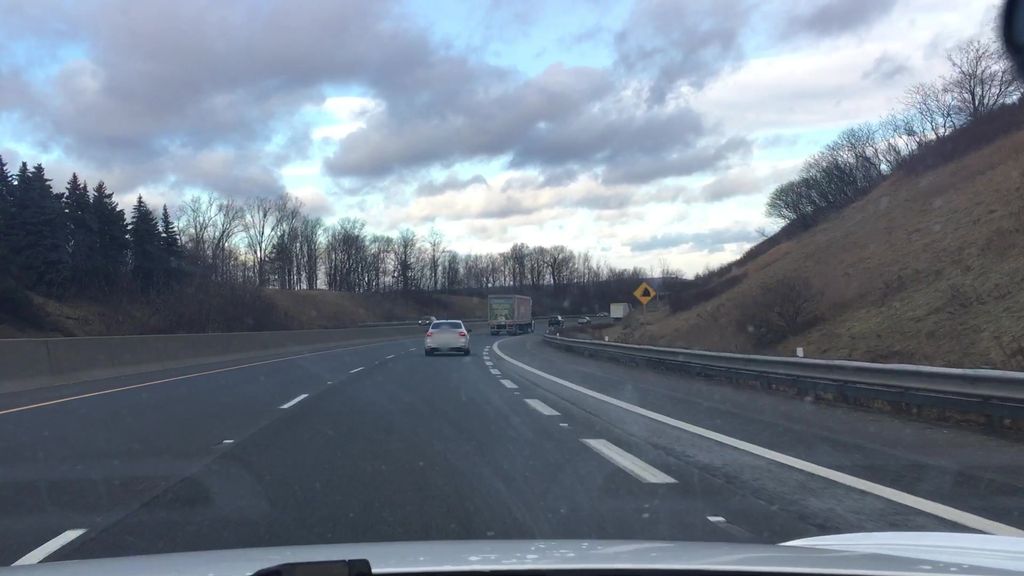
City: hamilton